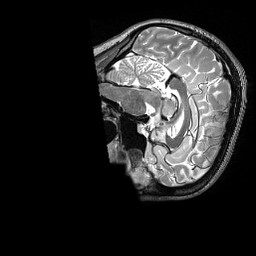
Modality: T2w
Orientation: sagittal
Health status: healthy
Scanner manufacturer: siemens
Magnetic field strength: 3 T
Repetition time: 3.2 s
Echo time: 0.565 s